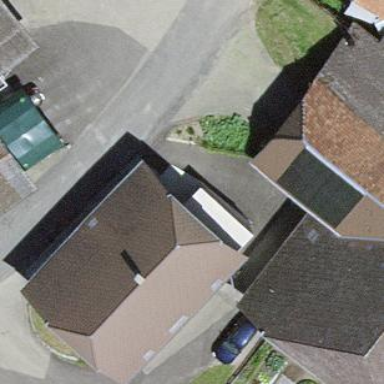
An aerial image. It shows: Residential building.